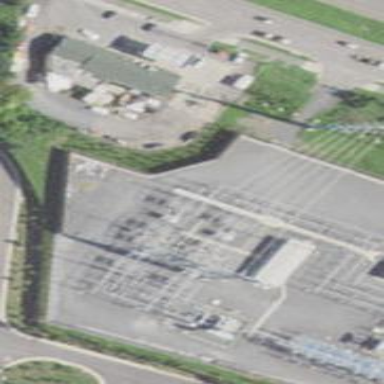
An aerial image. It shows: Switch for power supply.